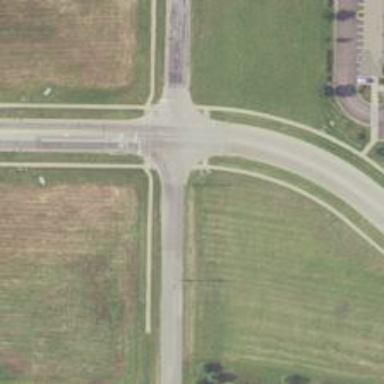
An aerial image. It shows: Solid crossing edge road marking.